Question: I'm wondering how to drag around a div (#container) using a different div (child div specifically #dragBar). Is there a parameter in the .draggable() function that could set a one div to drag around another?

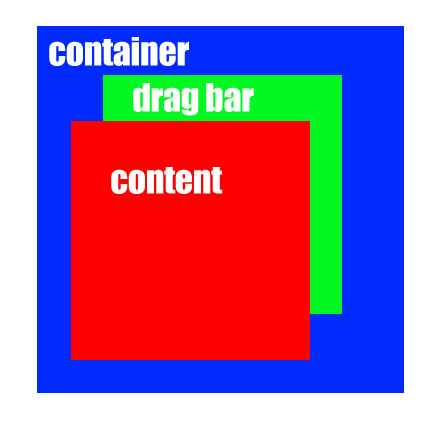
Answer: If I'm understanding your question correctly, try using the <URL> option; for example:
'''
$("yourElement").draggable({"handle": "otherElement"});
'''